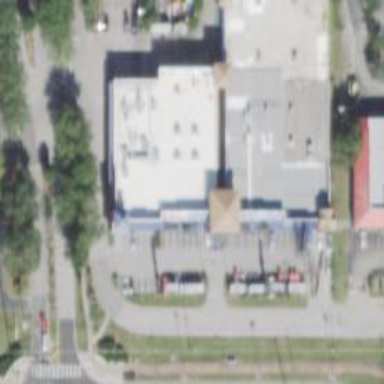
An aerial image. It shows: Fitness center located in leisure land.